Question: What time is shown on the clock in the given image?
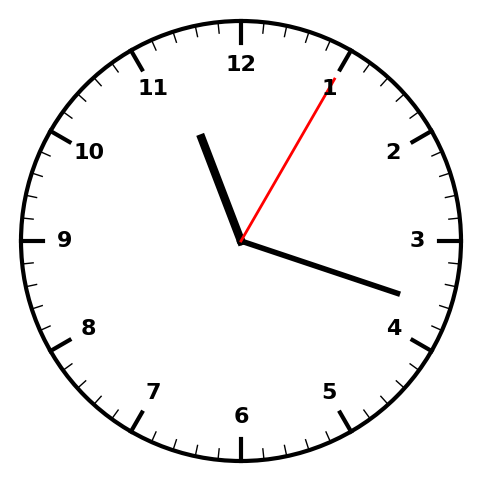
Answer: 11:18:05